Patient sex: M
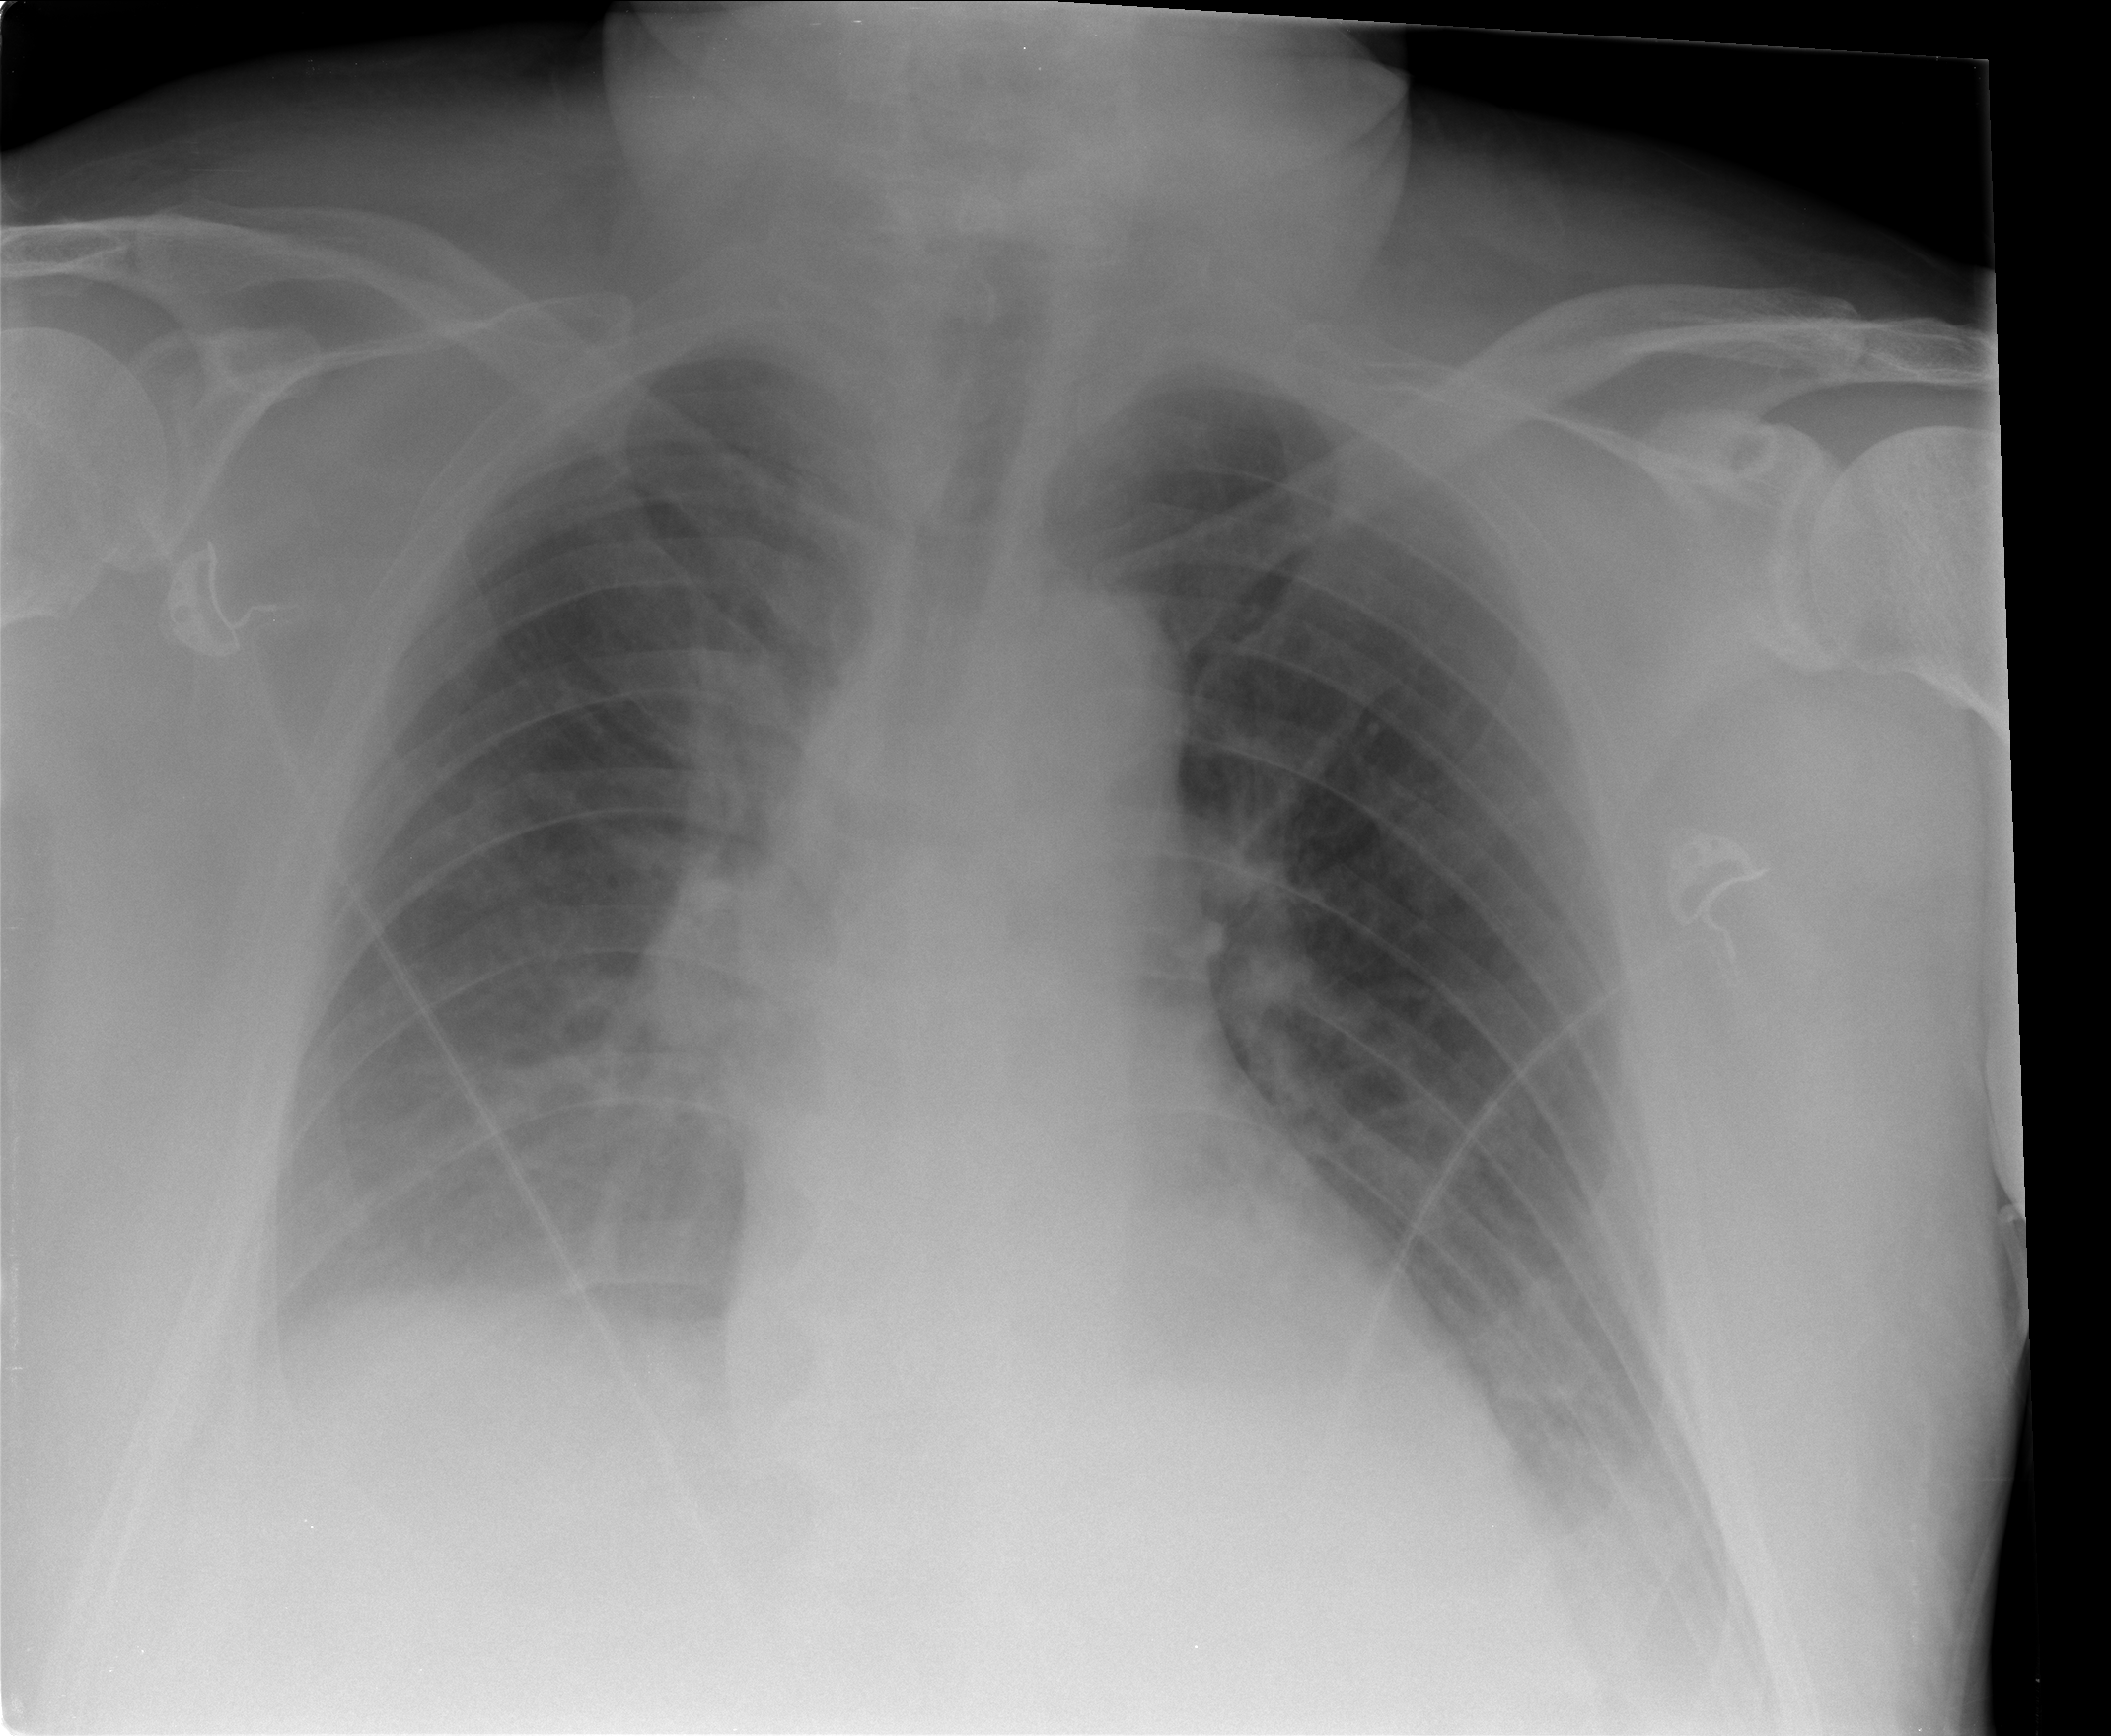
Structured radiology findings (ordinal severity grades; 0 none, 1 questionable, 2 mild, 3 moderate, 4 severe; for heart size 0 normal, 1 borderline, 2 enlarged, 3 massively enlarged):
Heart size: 2
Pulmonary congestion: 2
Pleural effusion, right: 2
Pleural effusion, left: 2
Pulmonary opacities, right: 0
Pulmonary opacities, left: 0
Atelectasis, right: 2
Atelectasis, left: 2